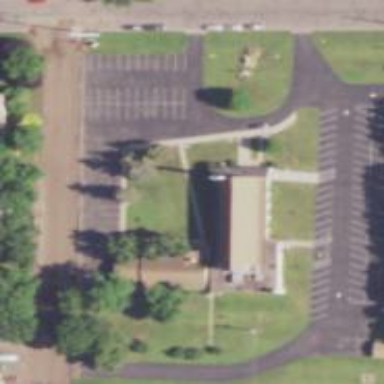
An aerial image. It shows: Building serving as place of worship.